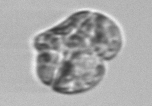
Label: Karenia